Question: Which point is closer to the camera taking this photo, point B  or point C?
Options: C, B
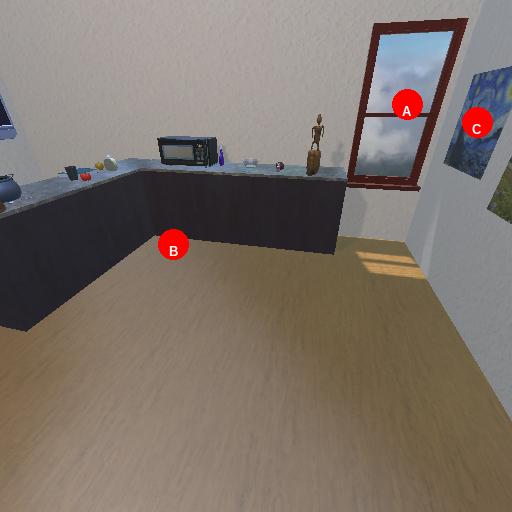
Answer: C